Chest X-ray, PA view. Patient: 52 years old, sex M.
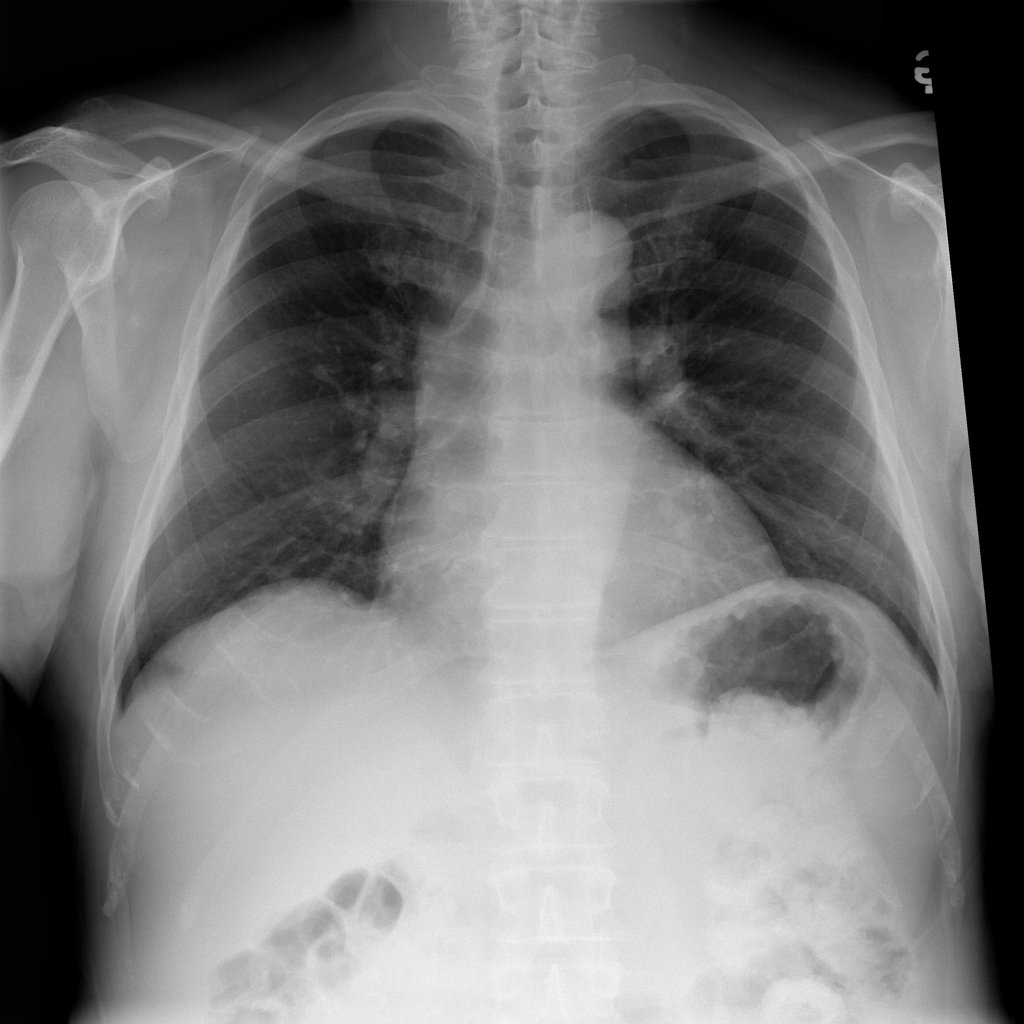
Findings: No Finding